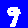
Digit: 9